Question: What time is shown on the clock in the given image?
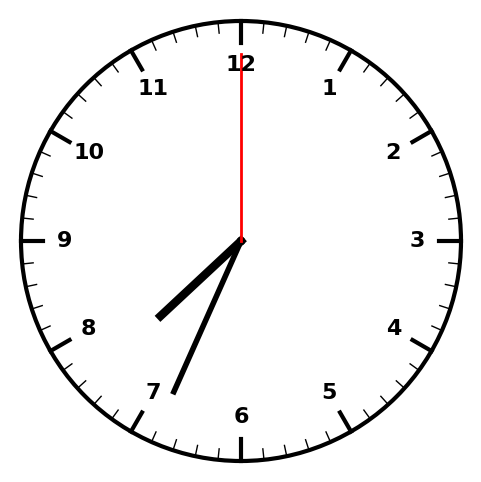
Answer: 07:34:00